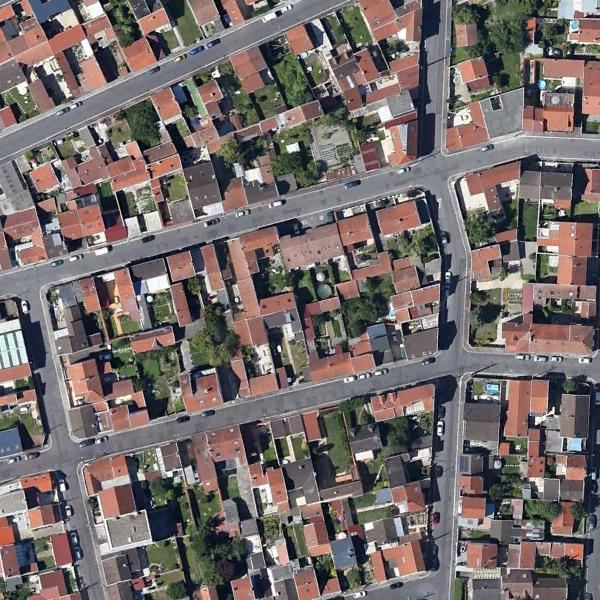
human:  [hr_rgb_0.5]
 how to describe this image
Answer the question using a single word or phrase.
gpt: dense residential